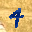
Label: 4